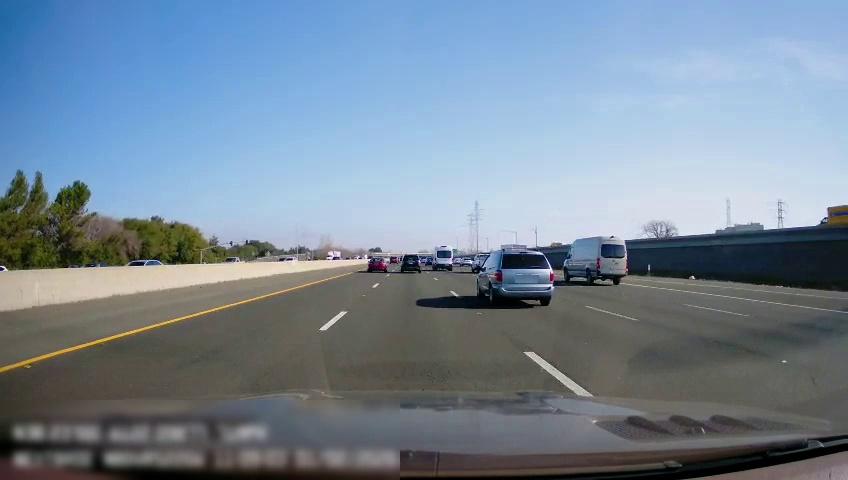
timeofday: Day
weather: Sunny
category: Drivable Space
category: Vehicles | Truck
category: Vehicles | Van
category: Vehicles | Truck
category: Vehicles | Truck
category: Vehicles | Car
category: Vehicles | Van
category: Vehicles | SUV
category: Vehicles | Van
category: Vehicles | Car
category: Vehicles | Truck
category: Vehicles | Car
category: Vehicles | Car
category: Vehicles | Car
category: Vehicles | Truck
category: Lanes | Alternate Lane
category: Lanes | Current Lane
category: Lanes | Current Lane
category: Lanes | Alternate Lane
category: Lanes | Alternate Lane
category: Lanes | Alternate Lane
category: Lanes | Alternate Lane